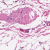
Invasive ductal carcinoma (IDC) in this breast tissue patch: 0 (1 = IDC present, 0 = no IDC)